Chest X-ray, AP view. Patient: 55 years old, sex F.
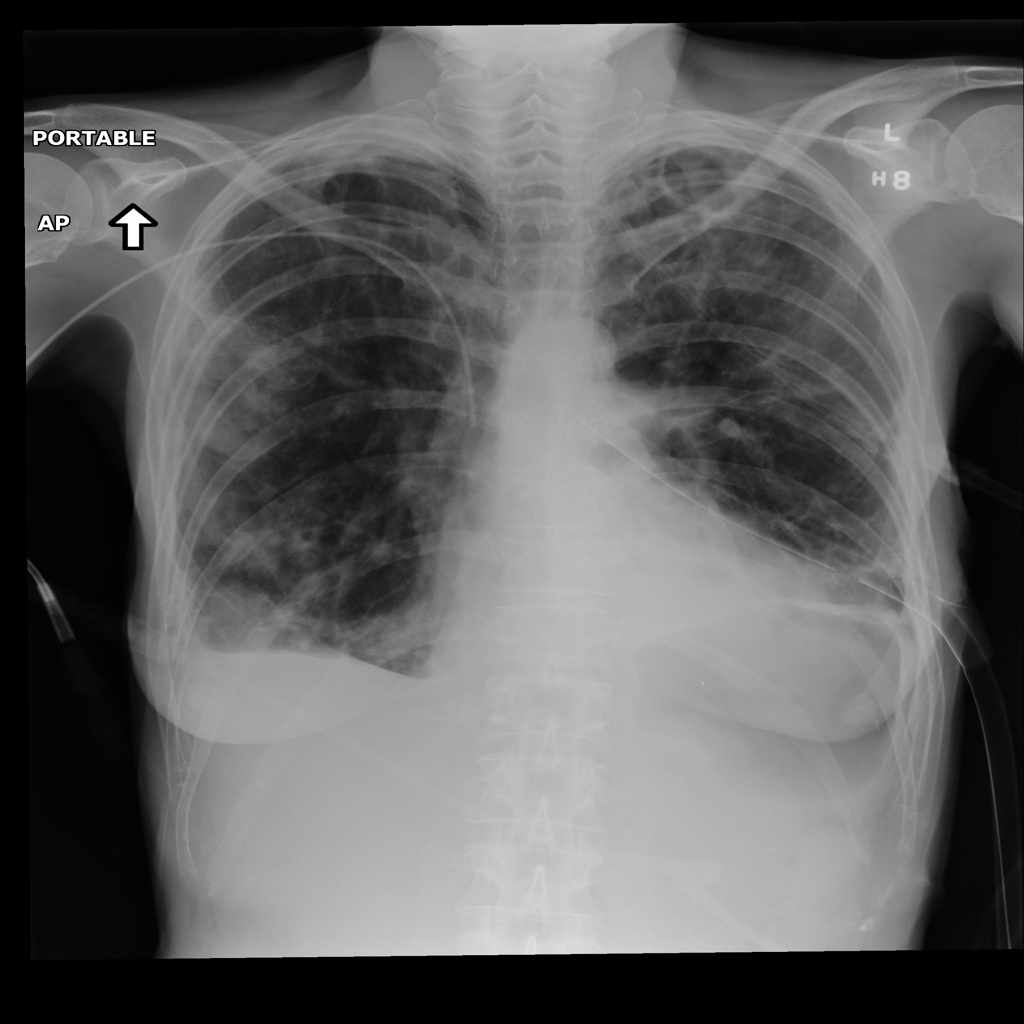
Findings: Effusion, Infiltration, Pleural_Thickening, Pneumothorax